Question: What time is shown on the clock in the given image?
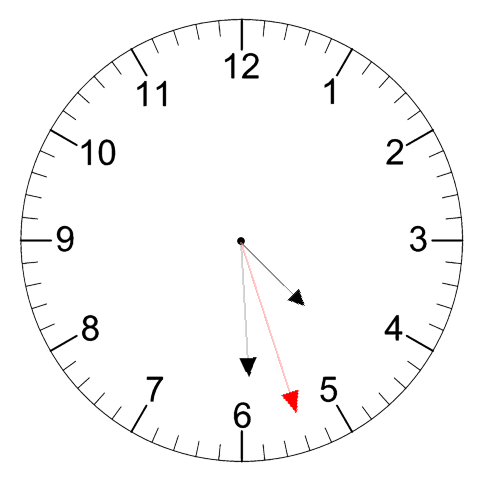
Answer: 04:29:27